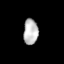
Tissue: lung
Cell type: Epithelial cells
Senescence score: 0.2029
Nuclear area (px): 369
Mean DAPI intensity: 186.119